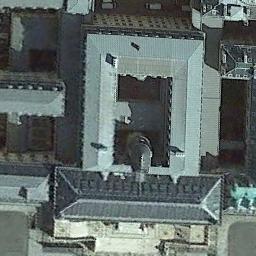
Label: palace